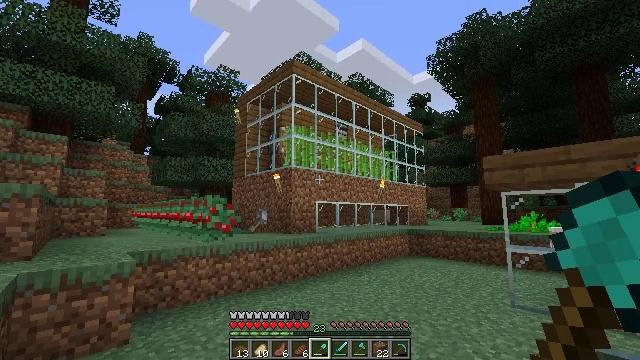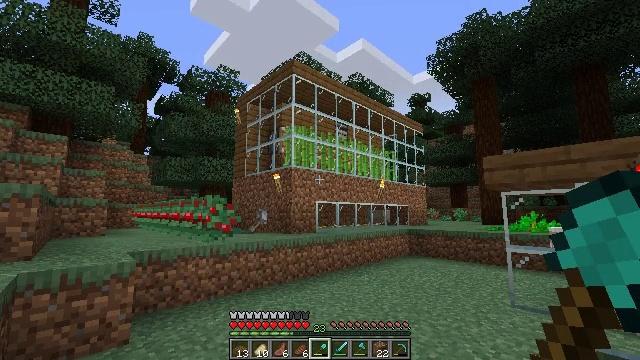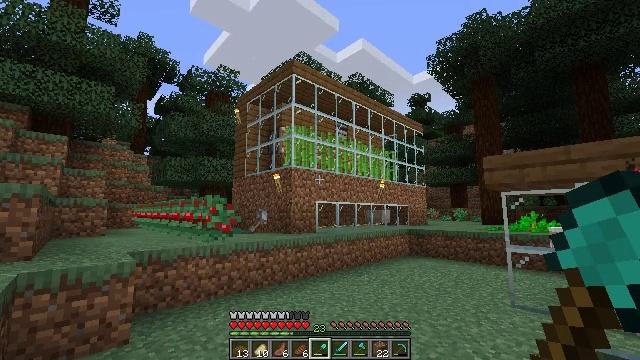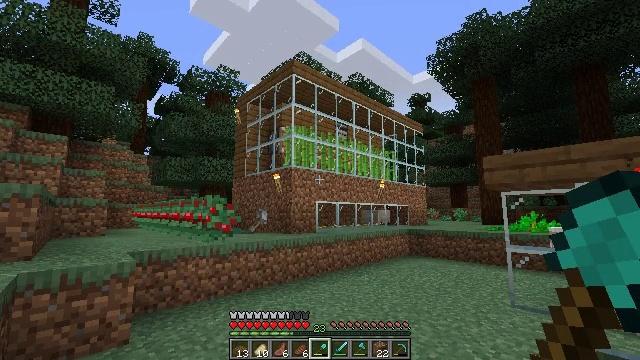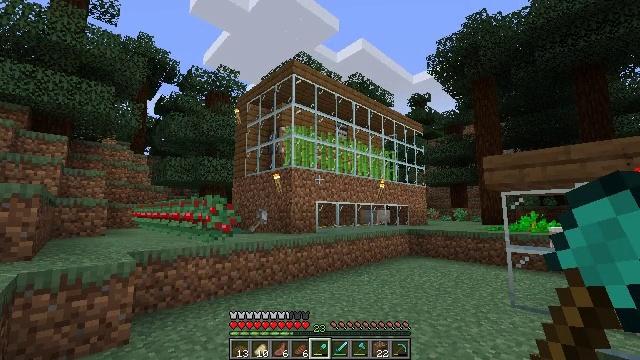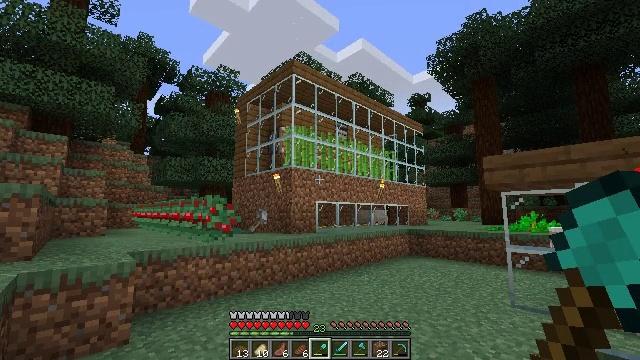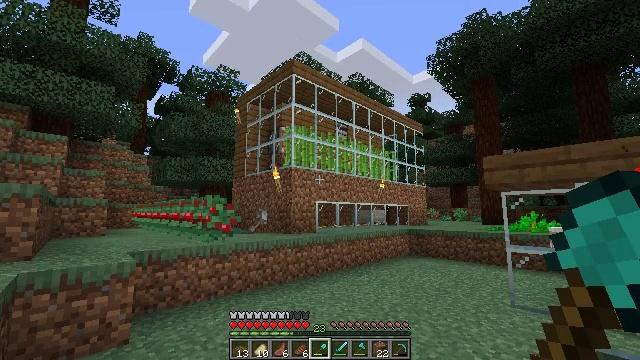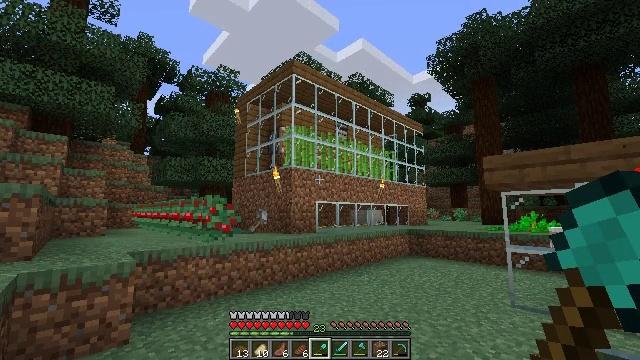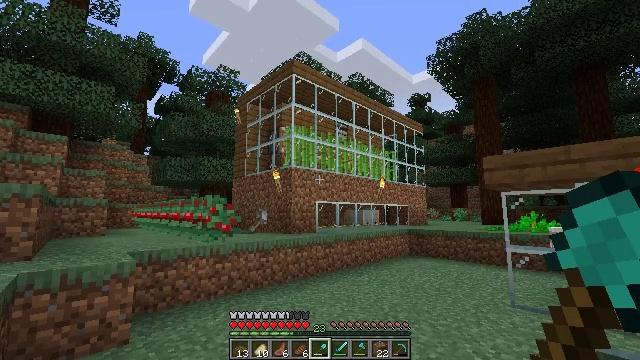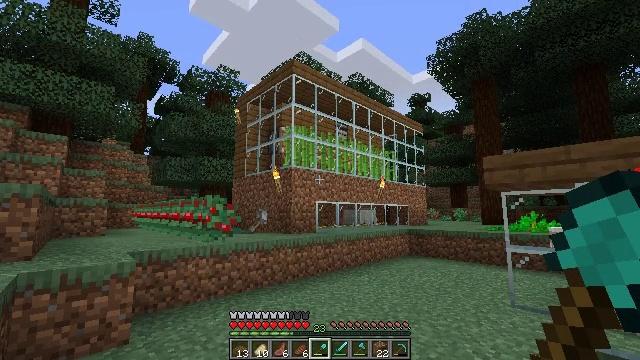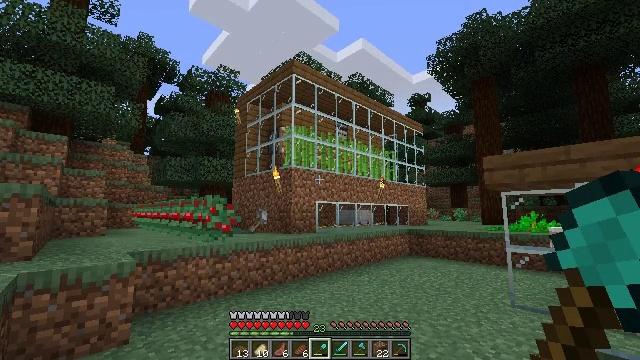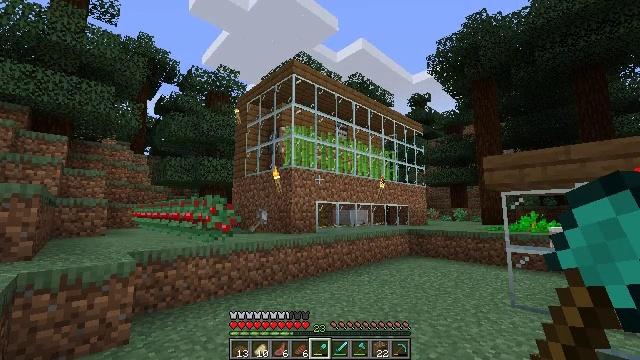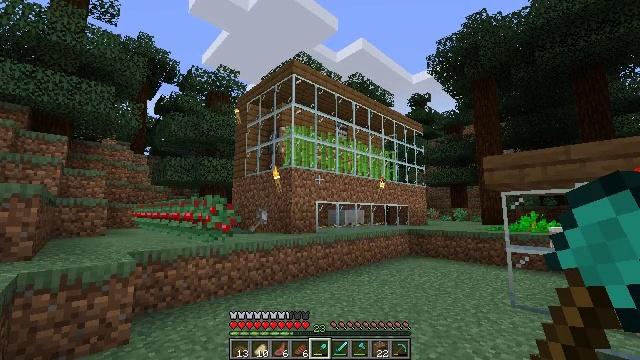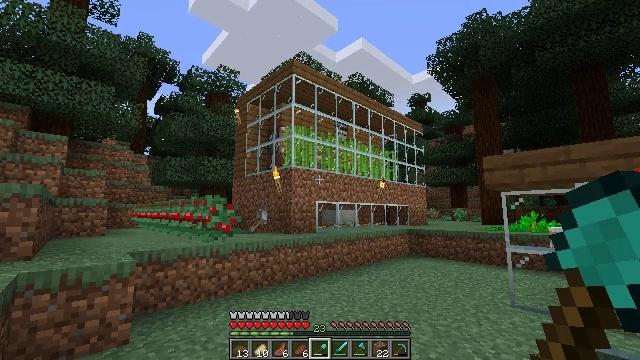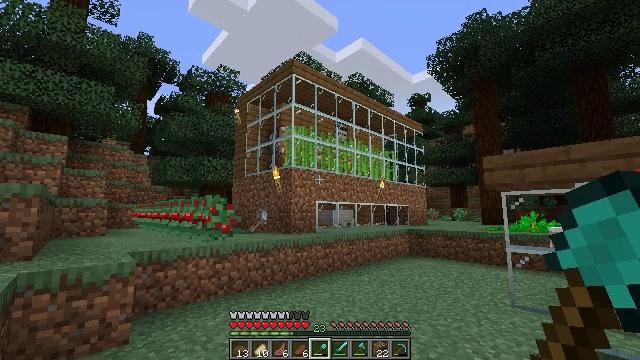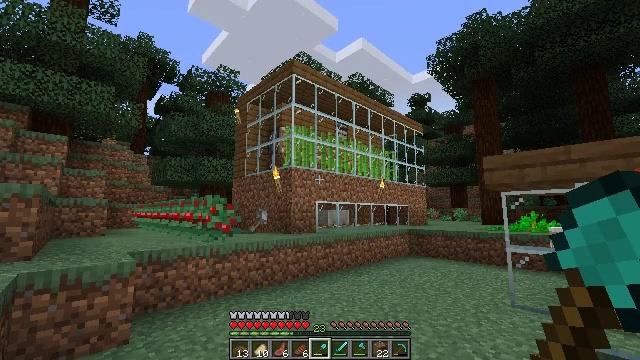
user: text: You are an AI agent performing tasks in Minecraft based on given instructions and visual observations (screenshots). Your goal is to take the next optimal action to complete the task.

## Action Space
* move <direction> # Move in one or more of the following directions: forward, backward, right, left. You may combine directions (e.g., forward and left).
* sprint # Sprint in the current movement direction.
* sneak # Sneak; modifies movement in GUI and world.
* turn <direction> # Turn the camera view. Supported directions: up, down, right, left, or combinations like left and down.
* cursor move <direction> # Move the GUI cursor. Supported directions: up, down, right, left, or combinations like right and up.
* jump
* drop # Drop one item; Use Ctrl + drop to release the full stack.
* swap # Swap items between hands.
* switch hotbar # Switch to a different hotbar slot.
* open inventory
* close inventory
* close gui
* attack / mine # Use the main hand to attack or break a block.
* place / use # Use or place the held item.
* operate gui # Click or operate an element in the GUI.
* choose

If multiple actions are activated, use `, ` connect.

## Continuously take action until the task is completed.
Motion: motion action
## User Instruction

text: Hunt a cow.
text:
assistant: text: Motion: no_op
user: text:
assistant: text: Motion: no_op
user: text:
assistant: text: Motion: no_op
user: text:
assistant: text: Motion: no_op
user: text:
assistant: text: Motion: no_op
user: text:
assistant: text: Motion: no_op
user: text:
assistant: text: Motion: no_op
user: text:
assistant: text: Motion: no_op
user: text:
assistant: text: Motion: no_op
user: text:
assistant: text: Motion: no_op
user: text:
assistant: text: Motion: no_op
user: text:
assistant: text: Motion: no_op
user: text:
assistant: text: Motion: no_op
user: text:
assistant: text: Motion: no_op
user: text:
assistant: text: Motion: no_op
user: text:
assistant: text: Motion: no_op
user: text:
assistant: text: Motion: no_op
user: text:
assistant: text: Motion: no_op
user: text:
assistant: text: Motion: no_op
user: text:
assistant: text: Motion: no_op
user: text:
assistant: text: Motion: no_op
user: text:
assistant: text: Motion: no_op
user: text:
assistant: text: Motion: no_op
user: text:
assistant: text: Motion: no_op
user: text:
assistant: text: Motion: no_op
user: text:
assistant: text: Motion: no_op
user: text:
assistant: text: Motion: no_op
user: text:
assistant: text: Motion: no_op
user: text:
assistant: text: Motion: no_op
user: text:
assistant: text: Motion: no_op